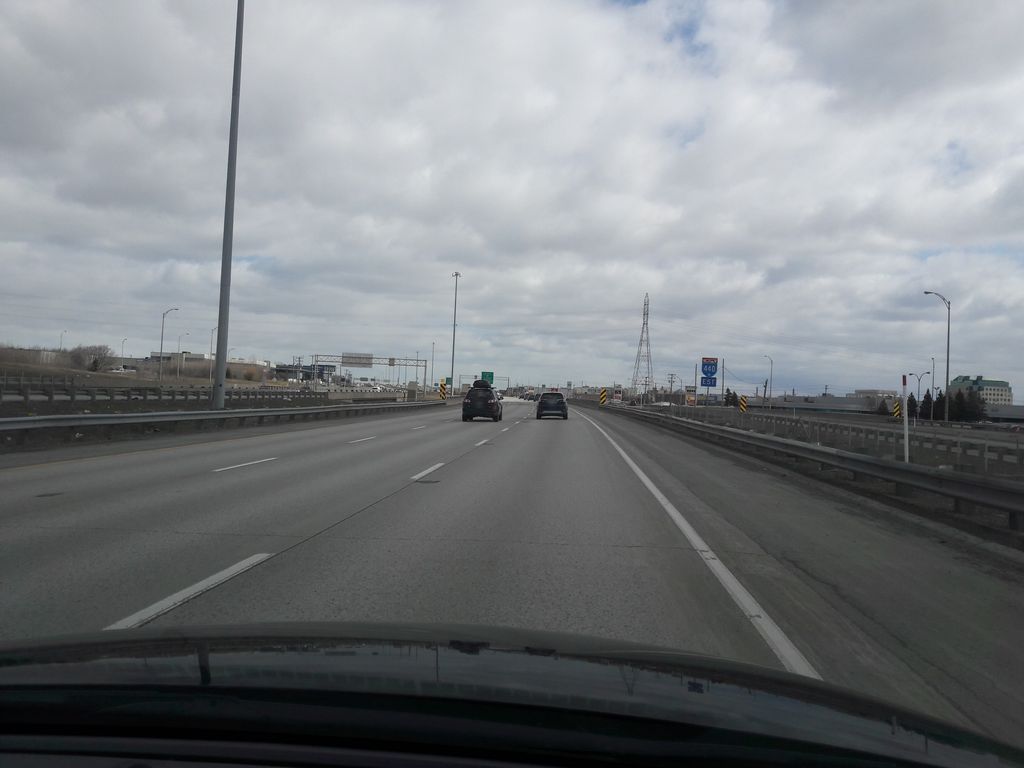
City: montreal